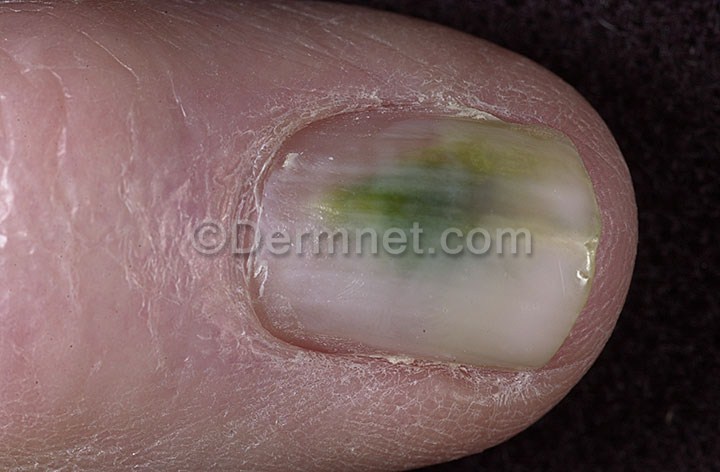
Disease: Nail Fungus and other Nail Disease